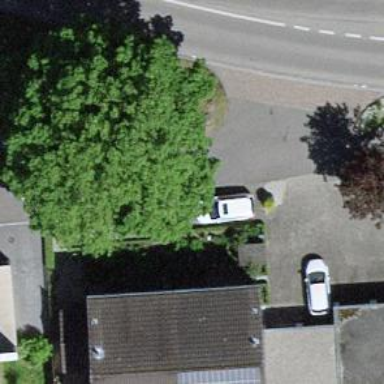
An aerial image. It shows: Residential road with asphalt surface and no sidewalk.